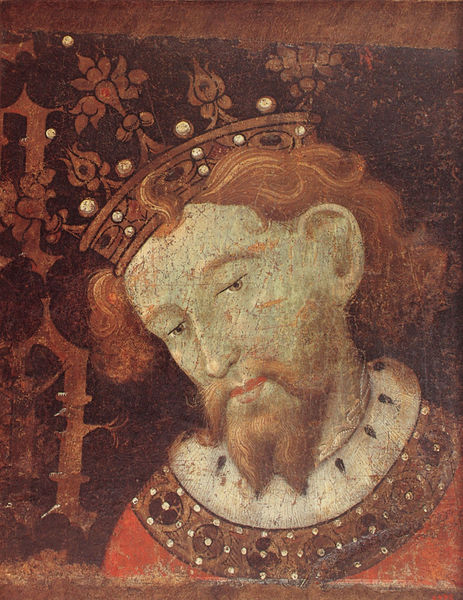
Titel: Alfons II el Liberal/ Alfons der II. der Liberale
Künstler: Jaume Mateau
Institution: Barcelona, Museu Nacional d’Art de Catalunya (Bereich 29)
Schlagwörter: gemälde, mann, weiß, braun, holz, mund, nase, ohr, schwarz, rot, muster, ornament, teppich, bart, blond, wand, augen, hermelin, kragen, pelz, bildnis, hals, portrait, porträt, gewand, haare, reich, adel, gotik, krone, lippen, locken, perle, perlen, traurig, schrift, kaiser, könig, tapete, detail, ornamente, nachdenklich, geneigt, lilie, fragment, mittelalter, geneigter kopf, haarte